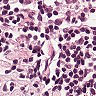
Metastatic tissue present: no